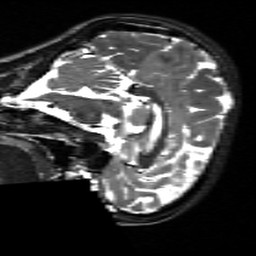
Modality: T2w
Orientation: sagittal
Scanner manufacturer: siemens
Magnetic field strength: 3 T
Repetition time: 9 s
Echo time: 0.115 s